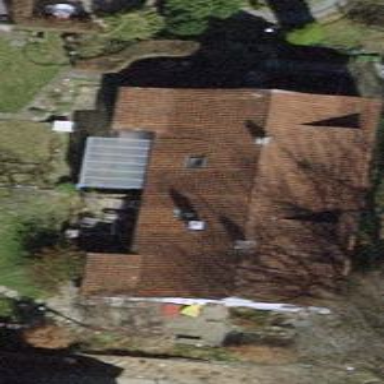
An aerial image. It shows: Building with tiled roof.